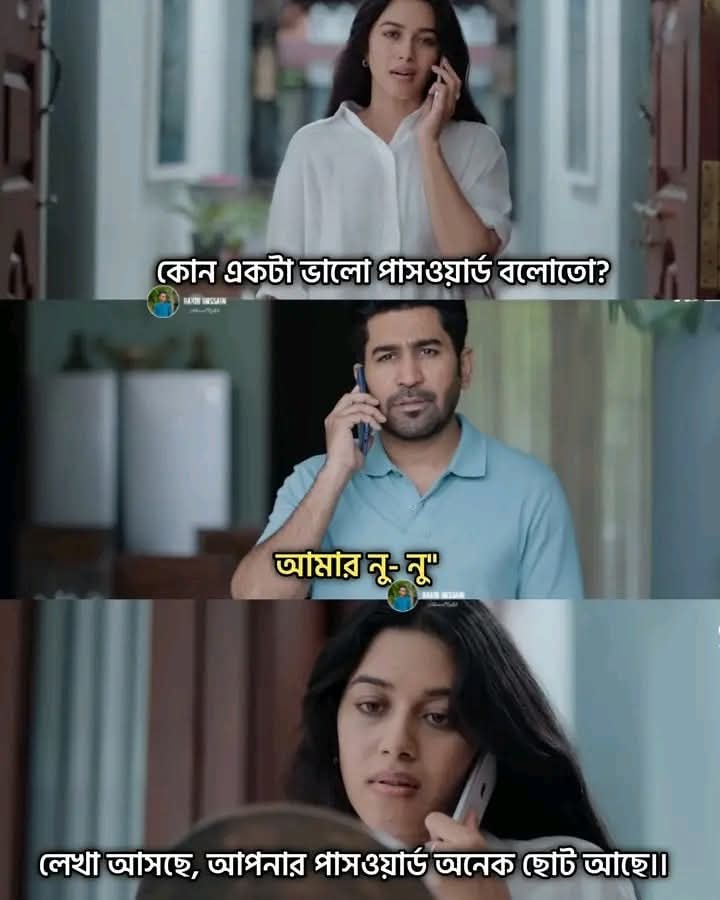
Text: কোন একটা ভালো পাসওয়ার্ড বলোতো?
আমার নু- নু"
লেখা আসছে, আপনার পাসওয়ার্ড অনেক ছোট আছে।।
Label: Hate
Hate category: Personal Offence
Targeted group: Individual